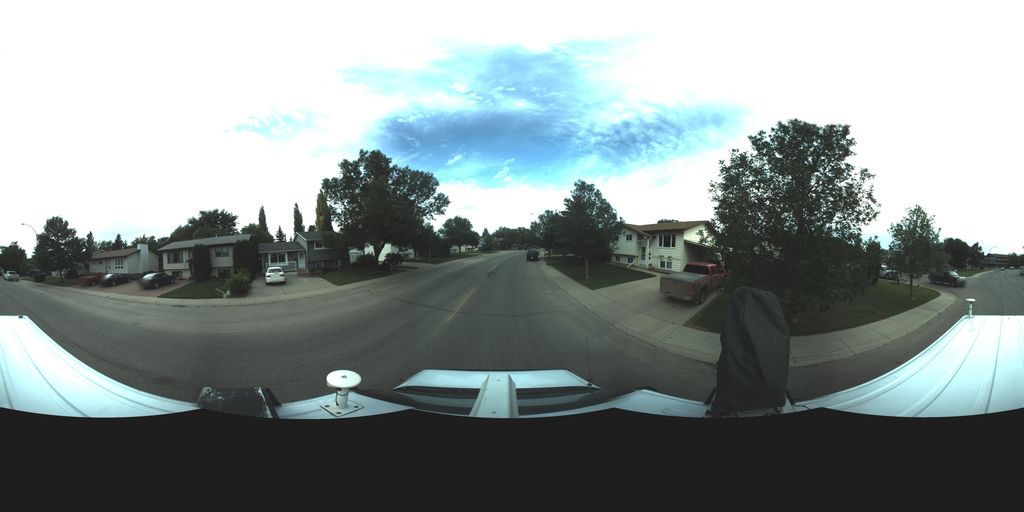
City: saskatoon